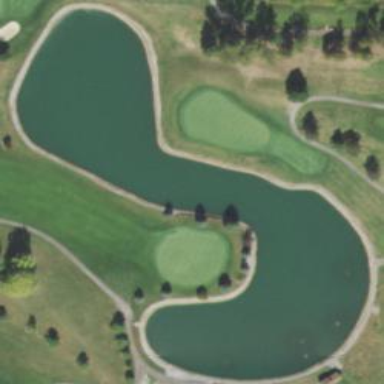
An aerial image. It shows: Water hazard in golf course. The hazard is natural water feature.